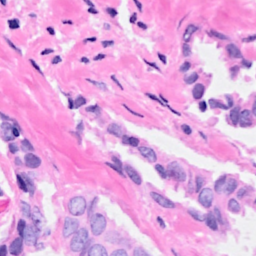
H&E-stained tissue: Breast